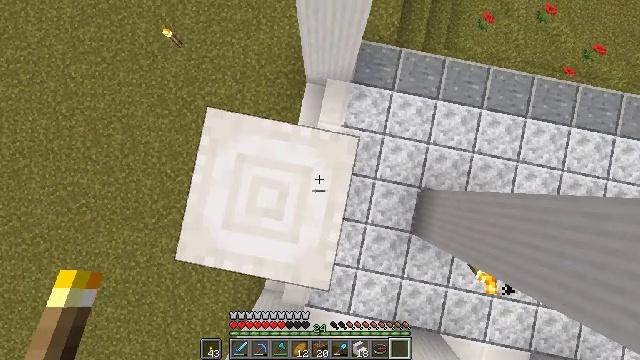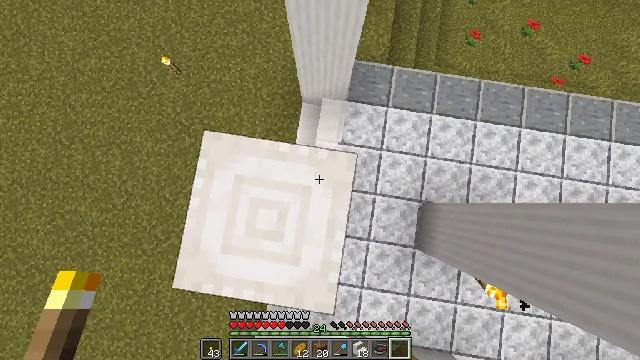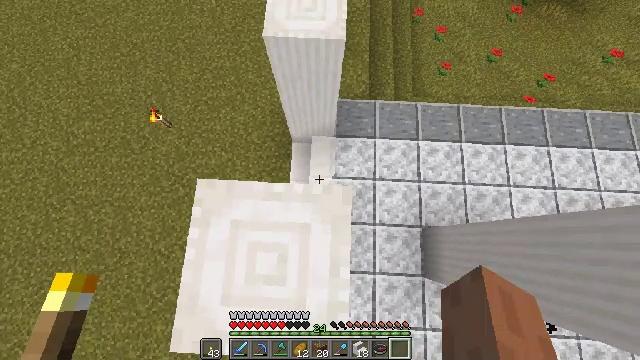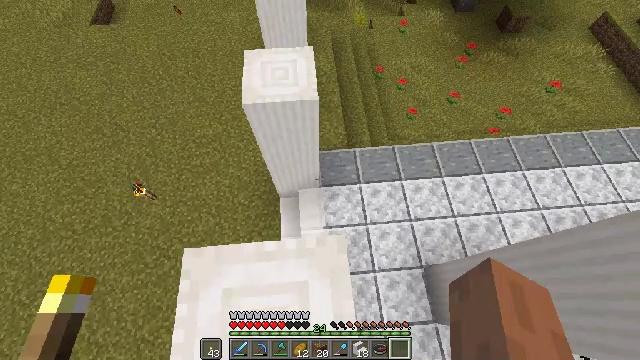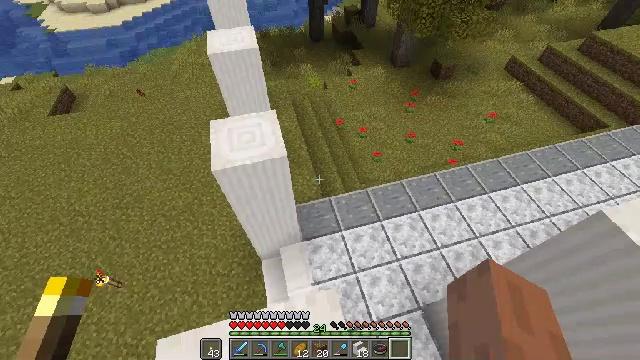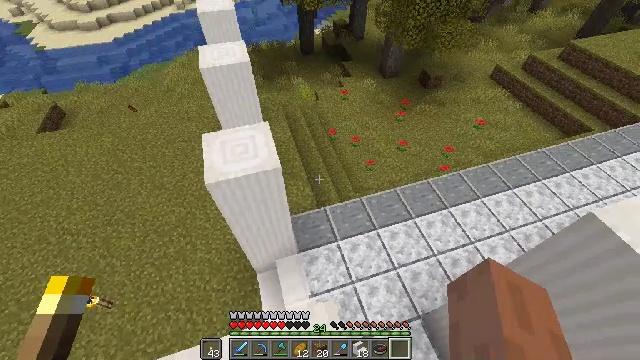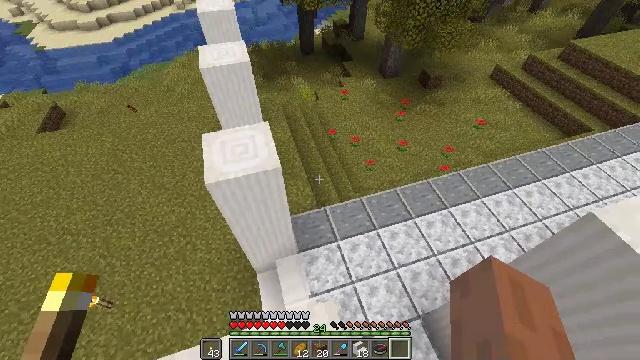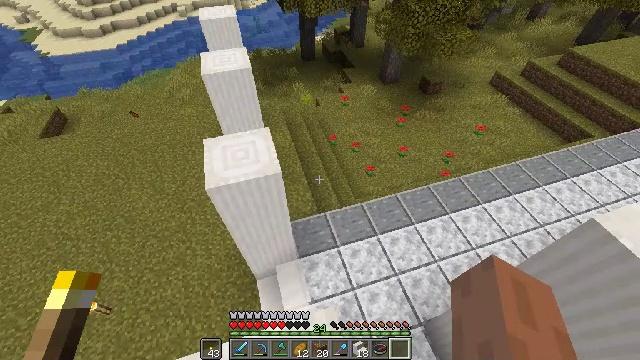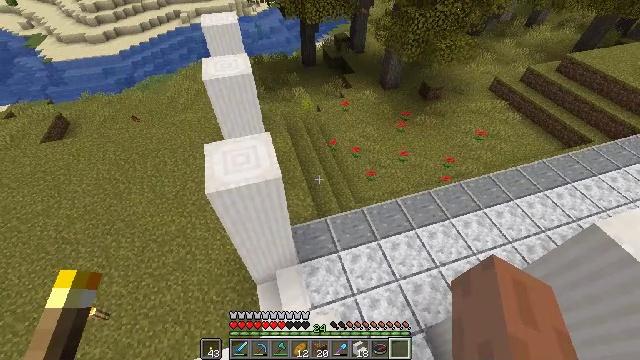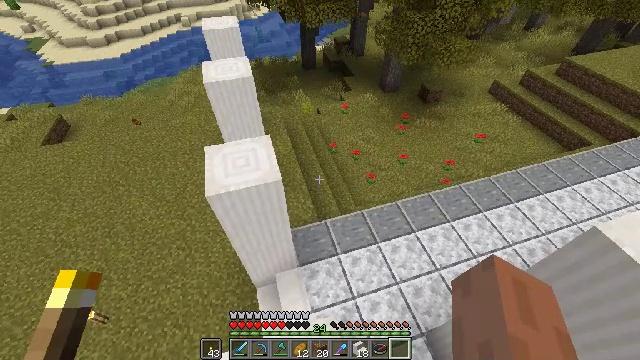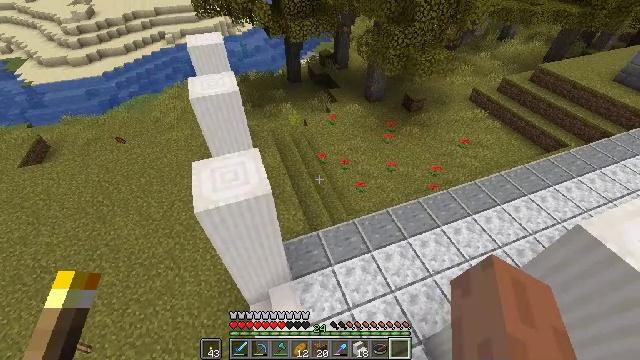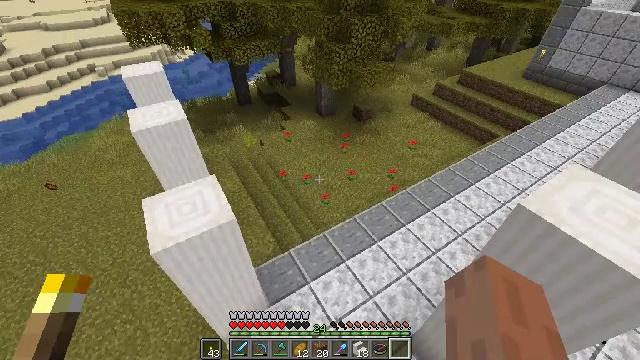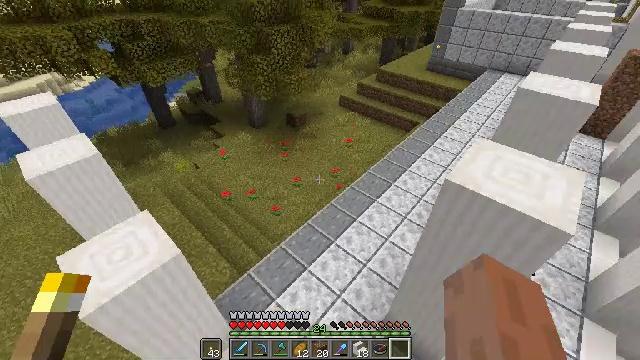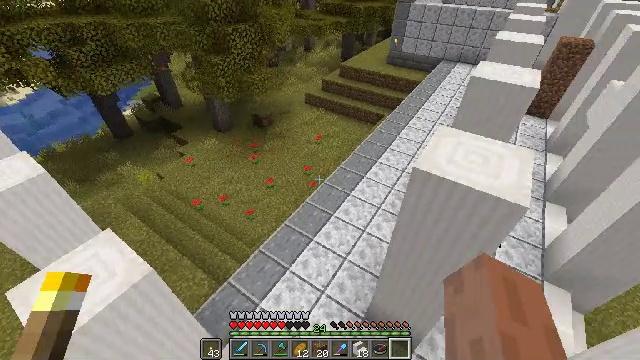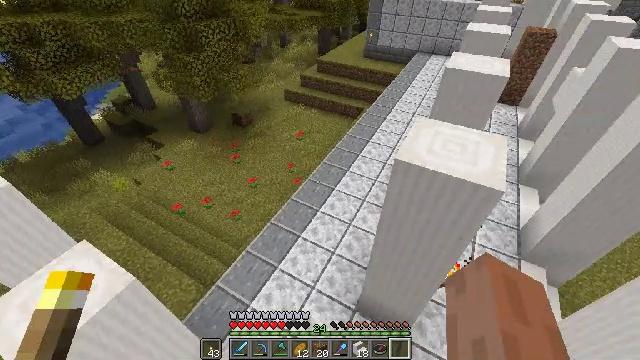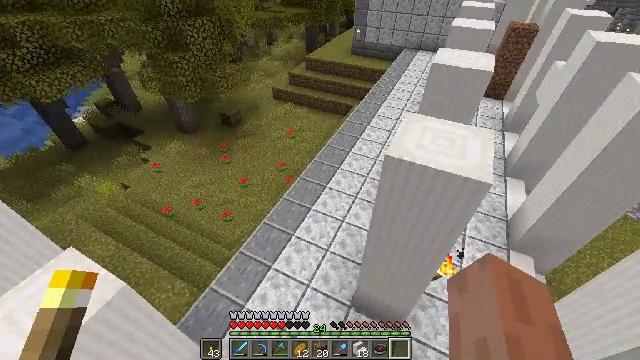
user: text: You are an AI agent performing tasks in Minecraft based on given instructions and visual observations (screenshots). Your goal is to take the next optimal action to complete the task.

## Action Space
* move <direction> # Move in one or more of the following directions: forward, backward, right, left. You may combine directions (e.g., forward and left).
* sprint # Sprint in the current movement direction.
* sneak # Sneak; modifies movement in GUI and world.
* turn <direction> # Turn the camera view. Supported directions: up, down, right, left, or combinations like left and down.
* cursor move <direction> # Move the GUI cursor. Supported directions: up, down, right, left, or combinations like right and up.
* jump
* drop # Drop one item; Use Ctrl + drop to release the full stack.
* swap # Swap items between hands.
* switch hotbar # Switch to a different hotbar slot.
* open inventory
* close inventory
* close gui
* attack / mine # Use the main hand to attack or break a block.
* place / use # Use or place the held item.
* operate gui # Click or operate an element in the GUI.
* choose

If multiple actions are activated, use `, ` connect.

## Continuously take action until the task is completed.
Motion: motion action
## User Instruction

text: Get the quartz pillar into your inventory.
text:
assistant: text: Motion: turn right and up
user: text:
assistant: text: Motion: turn right and up
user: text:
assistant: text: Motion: turn right and up
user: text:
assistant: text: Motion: turn right and up
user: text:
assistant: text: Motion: turn right and up
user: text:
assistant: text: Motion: no_op
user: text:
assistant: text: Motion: turn up
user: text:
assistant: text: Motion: turn up
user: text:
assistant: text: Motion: no_op
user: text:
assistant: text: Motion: turn right and up
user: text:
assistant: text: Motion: turn right and up
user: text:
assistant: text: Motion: turn right and up
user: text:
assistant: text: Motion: turn right
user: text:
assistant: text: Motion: turn right
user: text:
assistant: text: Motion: turn right
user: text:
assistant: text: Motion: turn right
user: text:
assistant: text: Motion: turn right
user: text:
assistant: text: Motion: turn right
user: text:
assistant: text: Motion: no_op
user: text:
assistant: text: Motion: move forward, turn right
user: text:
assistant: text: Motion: move forward, turn right
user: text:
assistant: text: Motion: move forward, turn right
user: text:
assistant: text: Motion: move forward, turn right, jump
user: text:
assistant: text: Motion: move forward, jump
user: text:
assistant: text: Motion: move forward, jump
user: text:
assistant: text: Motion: move forward, turn right, jump
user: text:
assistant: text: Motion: move forward
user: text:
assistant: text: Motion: move forward
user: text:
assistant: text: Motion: move forward
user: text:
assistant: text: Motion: move forward